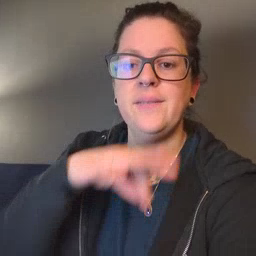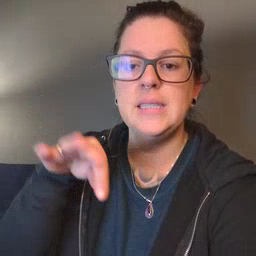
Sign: feet